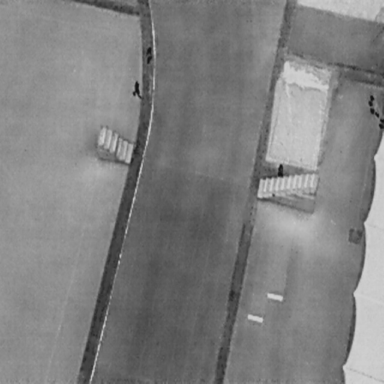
There are three People in the infrared image.